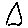
Label: triangle